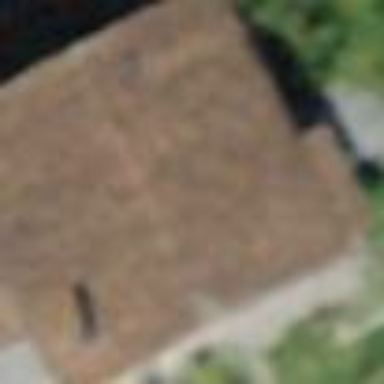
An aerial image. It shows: Detached building.